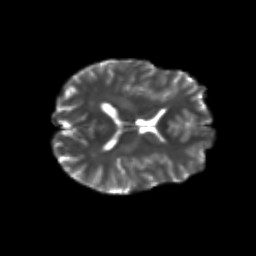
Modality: T2w
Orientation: axial
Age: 23
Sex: male
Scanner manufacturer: siemens
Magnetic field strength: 3 T
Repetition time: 3.5 s
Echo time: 0.104 s